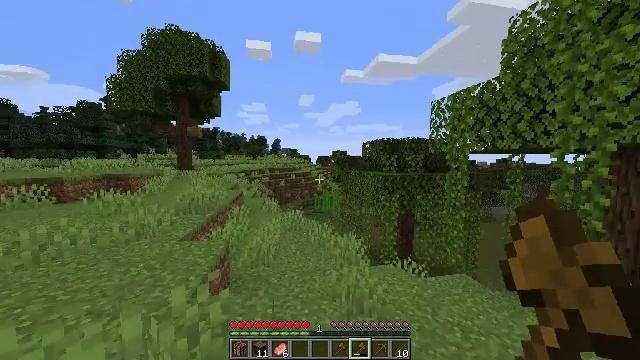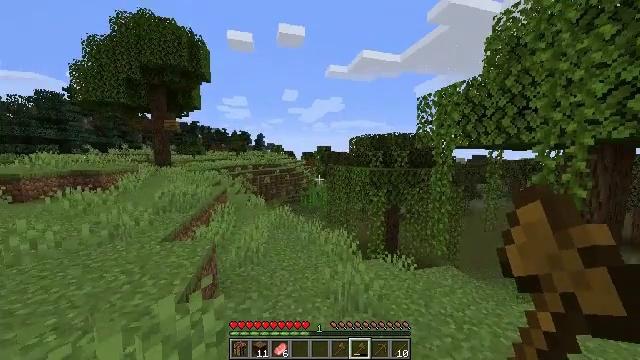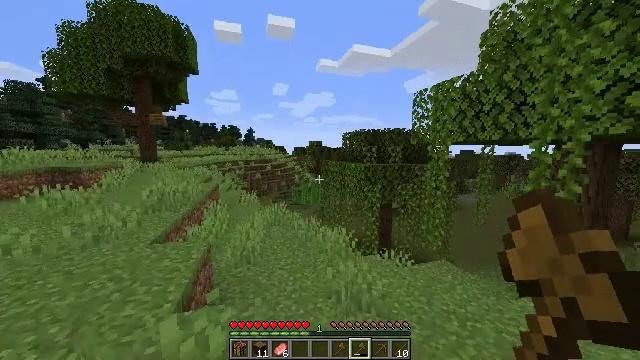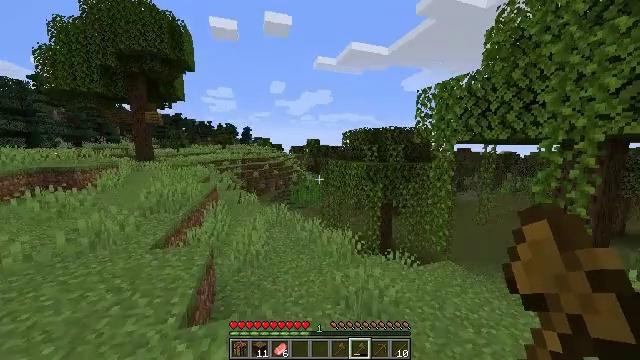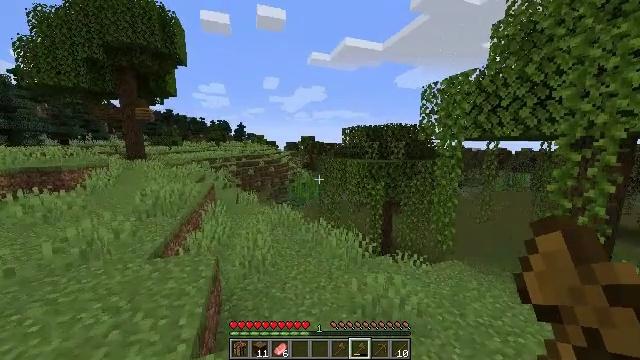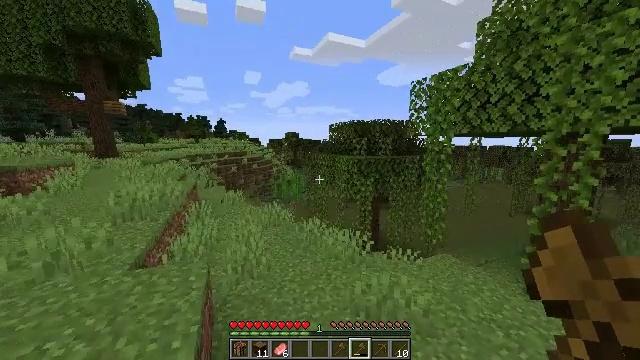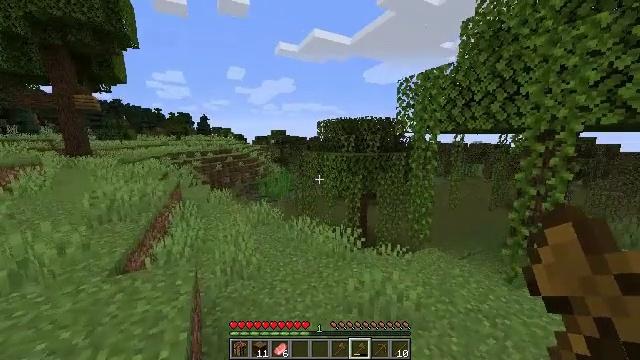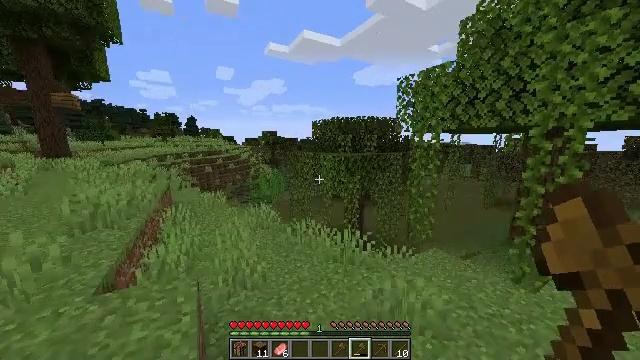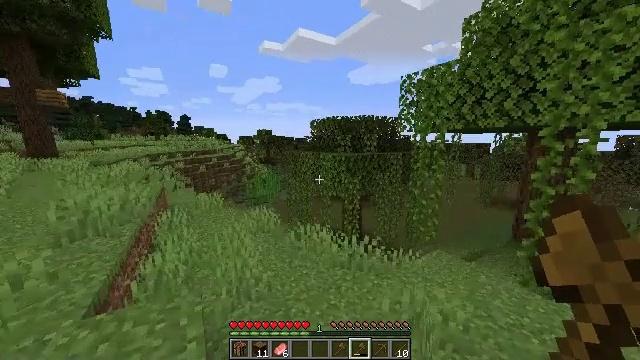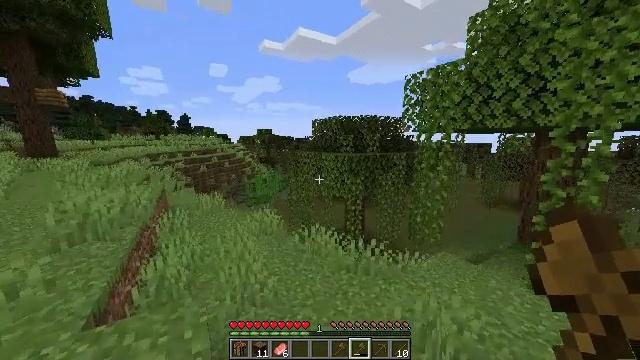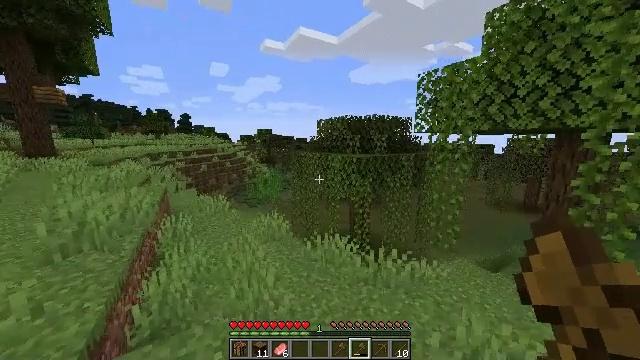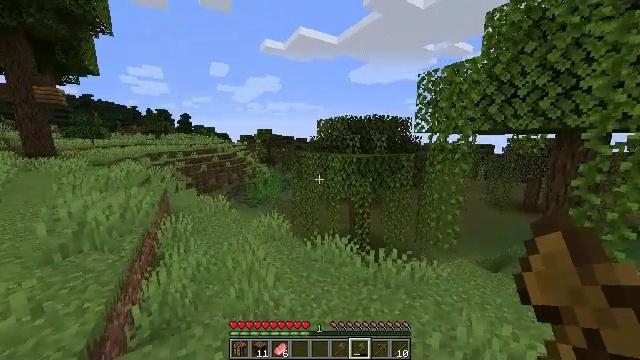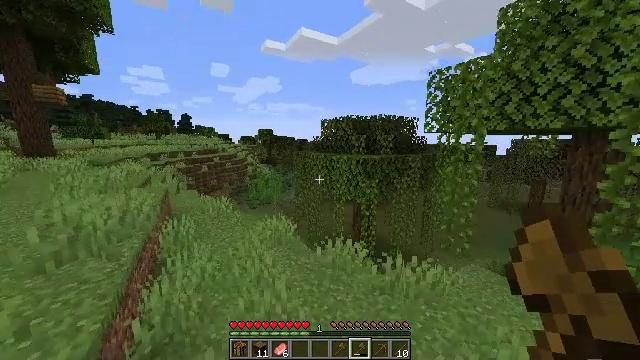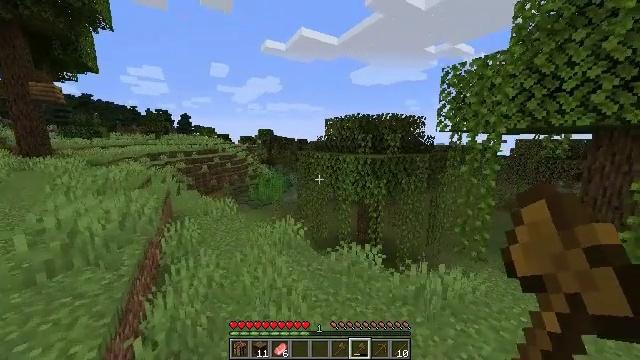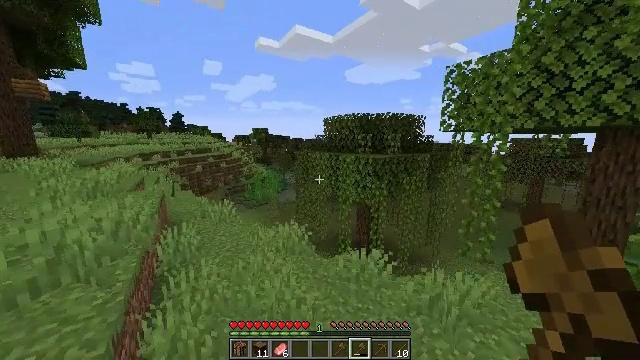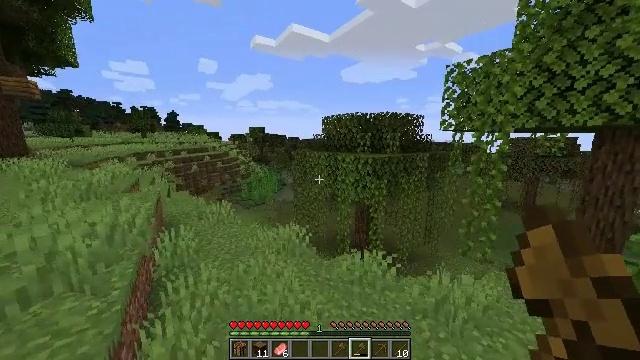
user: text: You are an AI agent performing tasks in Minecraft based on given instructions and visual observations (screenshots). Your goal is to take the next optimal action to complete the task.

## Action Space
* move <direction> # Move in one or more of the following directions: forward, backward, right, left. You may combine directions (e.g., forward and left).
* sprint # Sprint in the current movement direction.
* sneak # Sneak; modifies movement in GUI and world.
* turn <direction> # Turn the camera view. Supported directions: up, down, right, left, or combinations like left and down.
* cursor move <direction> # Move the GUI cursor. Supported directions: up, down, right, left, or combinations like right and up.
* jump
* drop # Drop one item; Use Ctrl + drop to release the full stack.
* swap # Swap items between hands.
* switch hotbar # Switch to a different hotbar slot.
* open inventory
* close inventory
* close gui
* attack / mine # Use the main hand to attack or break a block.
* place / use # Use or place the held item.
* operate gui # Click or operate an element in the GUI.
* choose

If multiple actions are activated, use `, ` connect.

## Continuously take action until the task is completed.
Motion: motion action
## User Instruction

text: Collect clay by holding down the left mouse button.
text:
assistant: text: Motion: move forward and move left, sprint, turn right and down
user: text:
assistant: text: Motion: move forward and move left, sprint, turn right and down
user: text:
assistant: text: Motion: move forward and move left, sprint
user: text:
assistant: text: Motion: move forward and move left, sprint, turn right
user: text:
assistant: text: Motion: move forward and move left, sprint, turn right and down
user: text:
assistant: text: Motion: move forward and move left, sprint, turn right
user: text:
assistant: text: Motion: move forward and move left, sprint, turn right
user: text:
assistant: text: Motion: move forward and move left, sprint, turn right
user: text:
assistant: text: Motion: move forward and move left, sprint
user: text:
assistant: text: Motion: move forward and move left, sprint
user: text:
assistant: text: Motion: move forward and move left, sprint
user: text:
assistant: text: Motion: move forward and move left, sprint
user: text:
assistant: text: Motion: move forward and move left, sprint
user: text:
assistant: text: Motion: move forward and move left, sprint, turn right
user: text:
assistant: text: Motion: move forward and move left, sprint
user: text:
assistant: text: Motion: move forward and move left, sprint
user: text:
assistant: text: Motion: move forward and move left, sprint
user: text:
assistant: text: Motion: move forward and move left, sprint
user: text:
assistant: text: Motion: move forward and move left, sprint
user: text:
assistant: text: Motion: move forward and move left, sprint
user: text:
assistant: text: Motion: move forward and move left, sprint
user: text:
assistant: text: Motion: move forward and move left, sprint
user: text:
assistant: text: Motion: move forward and move left, sprint
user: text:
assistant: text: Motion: move forward and move left, sprint
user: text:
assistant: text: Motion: move forward and move left, sprint
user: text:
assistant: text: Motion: move forward and move left, sprint
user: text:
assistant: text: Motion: move forward and move left, sprint
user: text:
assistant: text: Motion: move forward and move left, sprint
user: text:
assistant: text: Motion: move forward and move left, sprint
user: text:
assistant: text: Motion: move forward and move left, sprint